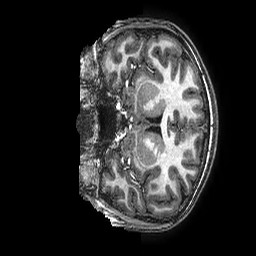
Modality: T1w
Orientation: coronal
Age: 14
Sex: female
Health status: ill
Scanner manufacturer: ge
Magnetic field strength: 3 T
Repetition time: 0.00766 s
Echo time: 0.003476 s